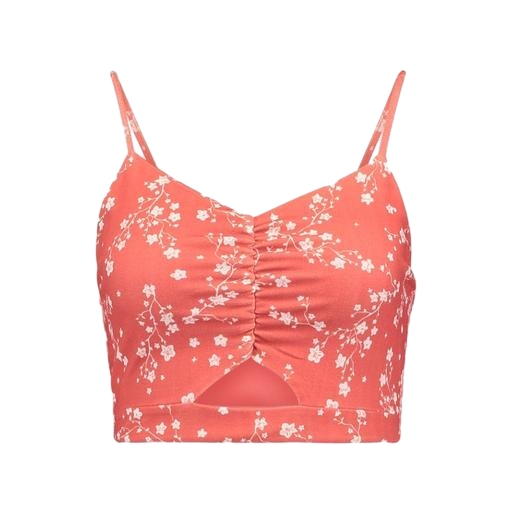
bra top, bralette top, floral cropped top, white background